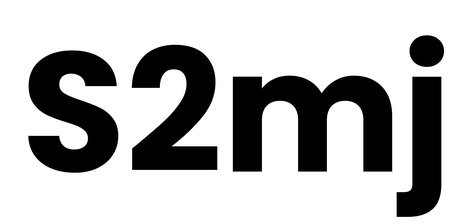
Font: Poppins-Bold